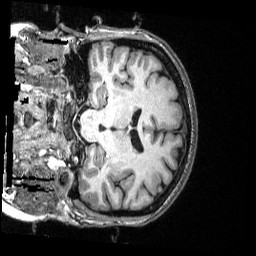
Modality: T1w
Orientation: coronal
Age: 40
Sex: female
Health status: healthy
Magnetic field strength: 3 T
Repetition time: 2.53 s
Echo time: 0.00331 s